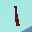
Label: 1